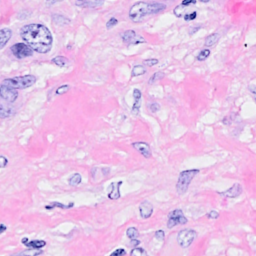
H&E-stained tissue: Breast